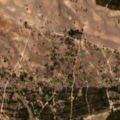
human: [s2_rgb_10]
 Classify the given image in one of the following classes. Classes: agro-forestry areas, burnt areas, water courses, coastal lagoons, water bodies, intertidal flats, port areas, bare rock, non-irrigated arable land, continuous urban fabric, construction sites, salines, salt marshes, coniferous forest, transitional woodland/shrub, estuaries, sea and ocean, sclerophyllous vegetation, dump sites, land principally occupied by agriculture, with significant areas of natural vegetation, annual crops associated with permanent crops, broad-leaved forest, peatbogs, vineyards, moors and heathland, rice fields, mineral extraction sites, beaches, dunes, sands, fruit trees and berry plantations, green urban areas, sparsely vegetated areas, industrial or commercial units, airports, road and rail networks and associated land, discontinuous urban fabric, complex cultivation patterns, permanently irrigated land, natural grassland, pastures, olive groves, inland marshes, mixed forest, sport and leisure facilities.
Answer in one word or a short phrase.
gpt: vineyards, pastures, land principally occupied by agriculture, with significant areas of natural vegetation, broad-leaved forest